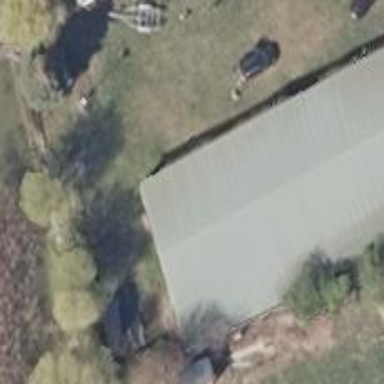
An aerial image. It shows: Shed.